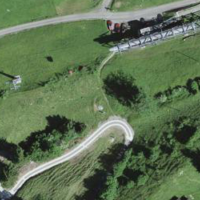
EUNIS habitat code: 41
Species observed at this site:
Plantago media